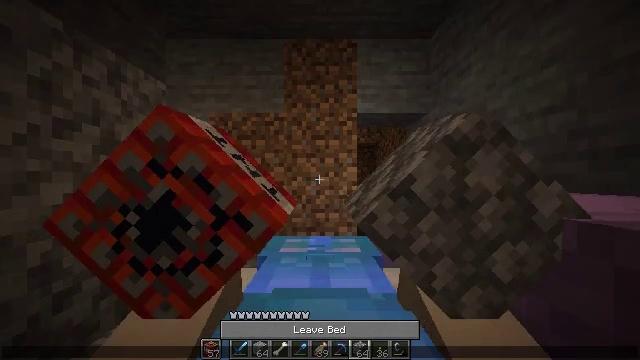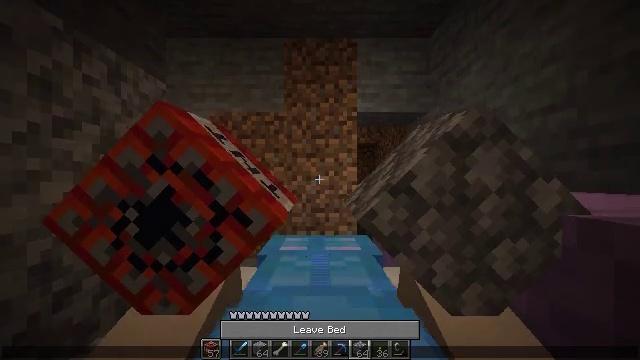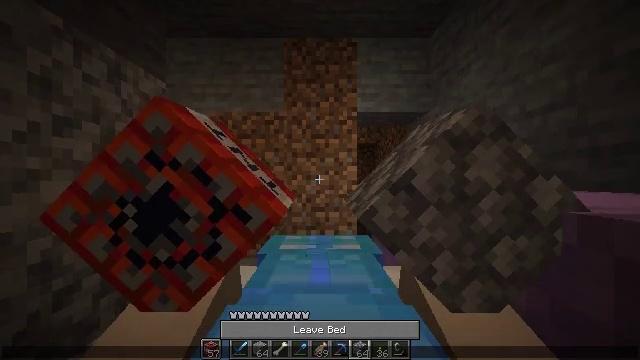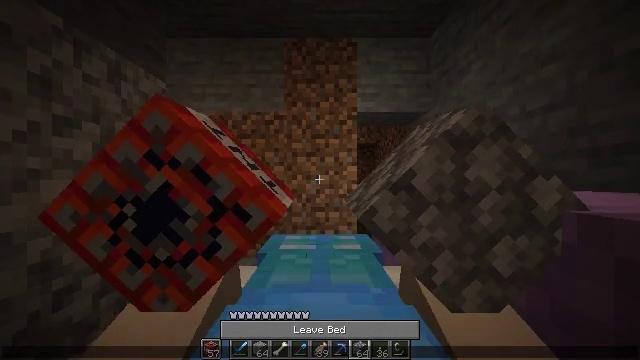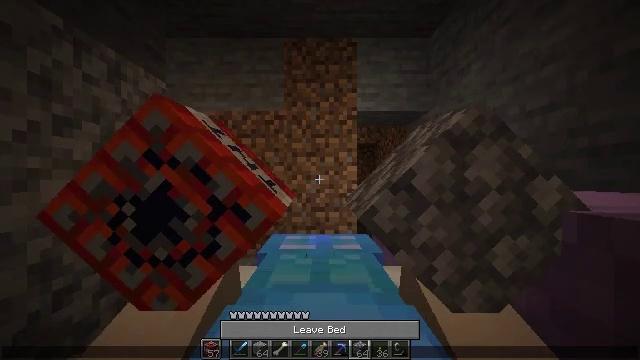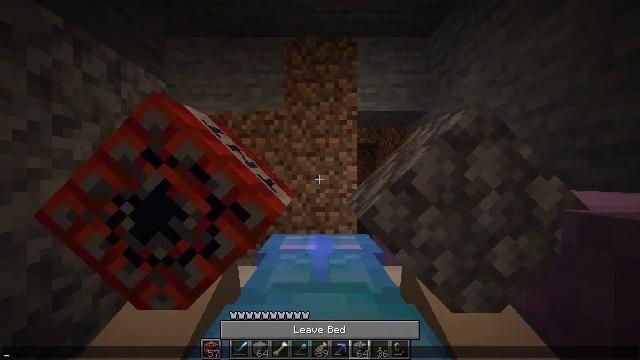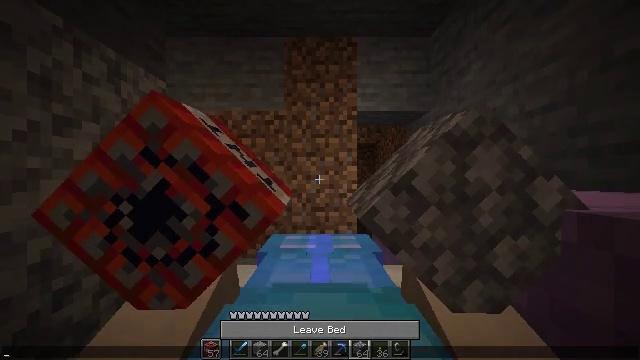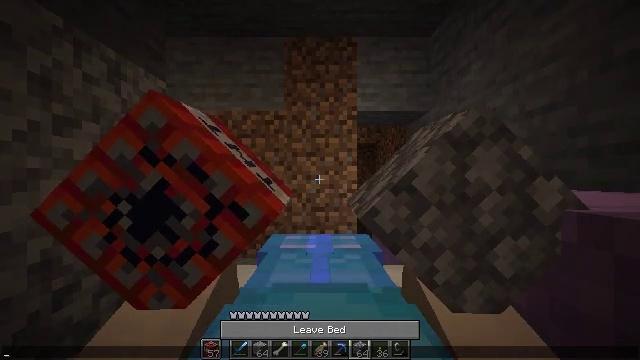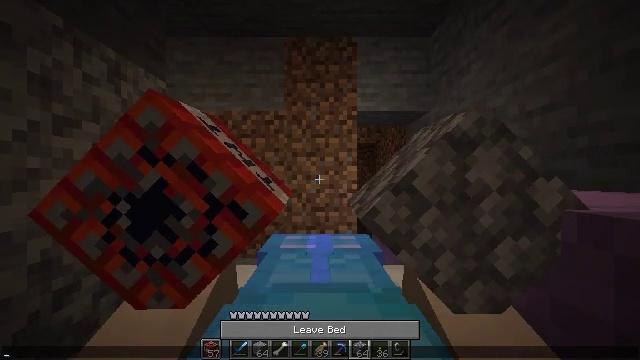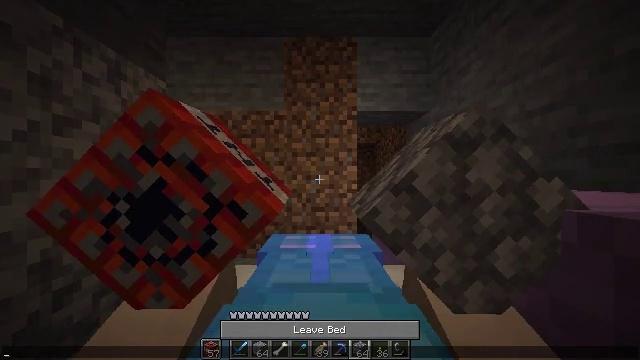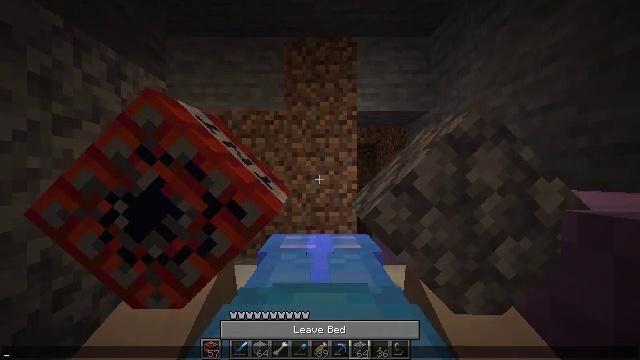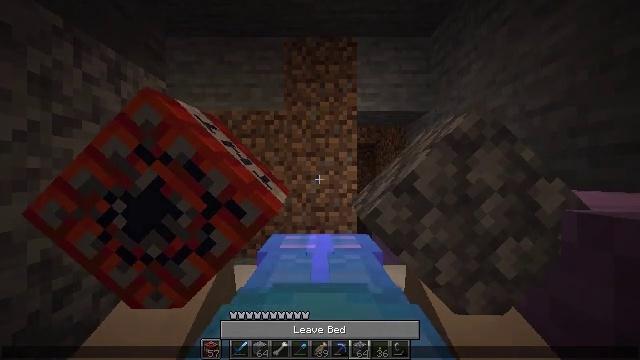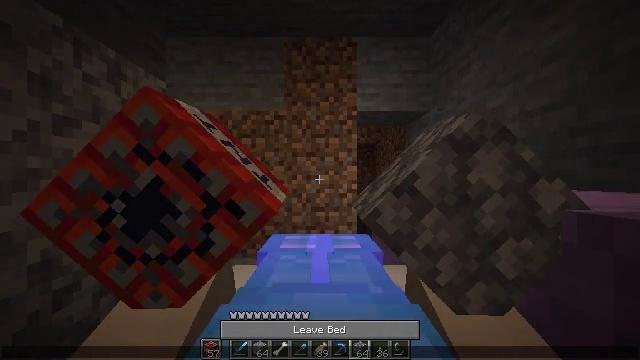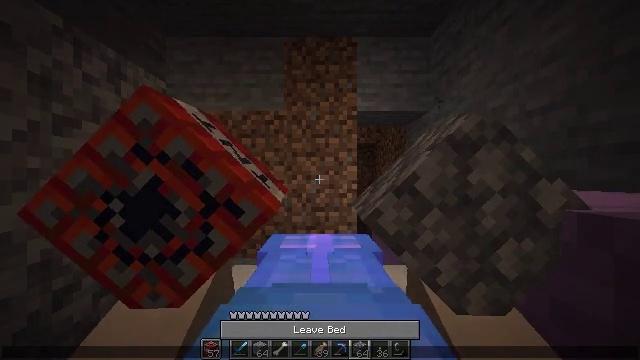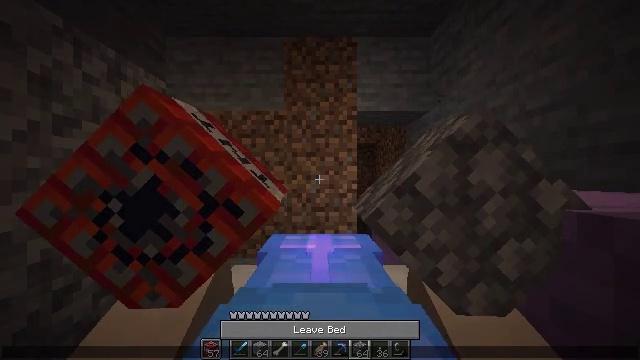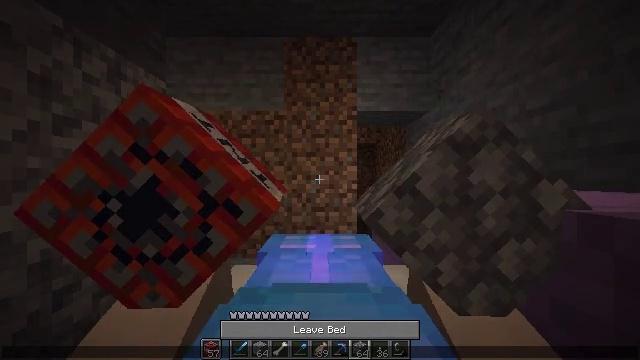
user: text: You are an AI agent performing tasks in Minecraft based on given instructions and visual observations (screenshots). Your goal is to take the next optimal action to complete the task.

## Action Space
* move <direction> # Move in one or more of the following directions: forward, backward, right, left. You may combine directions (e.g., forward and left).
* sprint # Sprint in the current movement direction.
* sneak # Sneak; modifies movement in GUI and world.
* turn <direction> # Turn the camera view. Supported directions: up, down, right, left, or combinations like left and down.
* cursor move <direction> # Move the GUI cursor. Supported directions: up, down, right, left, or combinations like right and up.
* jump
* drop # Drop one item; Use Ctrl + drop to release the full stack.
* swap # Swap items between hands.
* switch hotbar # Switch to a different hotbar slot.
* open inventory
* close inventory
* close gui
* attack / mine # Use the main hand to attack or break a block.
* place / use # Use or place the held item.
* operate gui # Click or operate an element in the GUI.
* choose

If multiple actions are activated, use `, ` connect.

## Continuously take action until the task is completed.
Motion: motion action
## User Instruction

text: Remove a golden chestplate from the inventory.
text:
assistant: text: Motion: no_op
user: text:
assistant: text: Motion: no_op
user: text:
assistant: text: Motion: no_op
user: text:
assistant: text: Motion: no_op
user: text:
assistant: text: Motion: no_op
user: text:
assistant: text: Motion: no_op
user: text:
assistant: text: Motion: no_op
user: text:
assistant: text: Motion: no_op
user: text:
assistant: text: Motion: no_op
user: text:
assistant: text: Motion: no_op
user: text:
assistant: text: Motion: no_op
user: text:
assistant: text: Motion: no_op
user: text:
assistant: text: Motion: no_op
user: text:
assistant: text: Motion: no_op
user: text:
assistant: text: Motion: no_op
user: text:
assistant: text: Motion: no_op
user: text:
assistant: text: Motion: no_op
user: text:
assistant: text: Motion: no_op
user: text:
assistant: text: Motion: no_op
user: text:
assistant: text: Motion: no_op
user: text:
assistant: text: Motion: no_op
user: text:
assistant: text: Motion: no_op
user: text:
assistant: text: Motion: no_op
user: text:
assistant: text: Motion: no_op
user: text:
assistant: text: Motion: no_op
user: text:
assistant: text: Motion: no_op
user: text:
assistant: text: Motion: no_op
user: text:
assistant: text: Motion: no_op
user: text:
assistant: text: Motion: no_op
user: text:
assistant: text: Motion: no_op